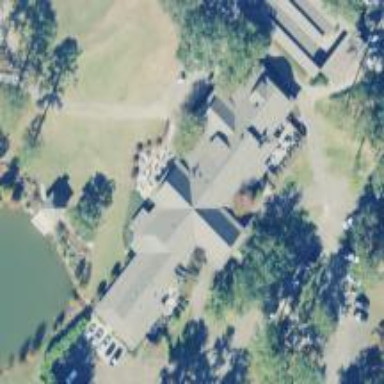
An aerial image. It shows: Clubhouse for golf.